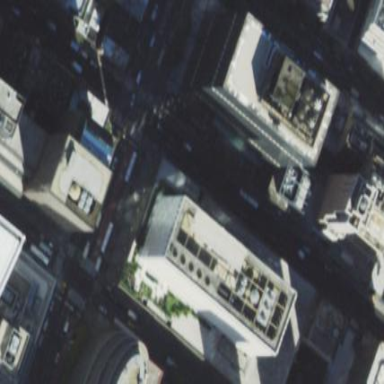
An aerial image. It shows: Building with flat concrete roof. The building is black in color.